Question: Is this possible to add bevel text effect as the image shown here in an app?
I can use images to show beveled text but right now I need to do this programmatically.

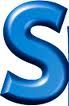
Answer: You can draw text with help of
'''
+(UIImage*) drawText:(NSString*) text
inImage:(UIImage*) image
atPoint:(CGPoint) point
{
UIFont *font = [UIFont boldSystemFontOfSize:12];
UIGraphicsBeginImageContext(image.size);
[image drawInRect:CGRectMake(0,0,image.size.width,image.size.height)];
CGRect rect = CGRectMake(point.x, point.y, image.size.width, image.size.height);
[[UIColor whiteColor] set];
[text drawInRect:CGRectIntegral(rect) withFont:font];
UIImage *newImage = UIGraphicsGetImageFromCurrentImageContext();
UIGraphicsEndImageContext();
return newImage;
}
'''
but make sure you add shadow properly. If needed add more than one text with different shadow.